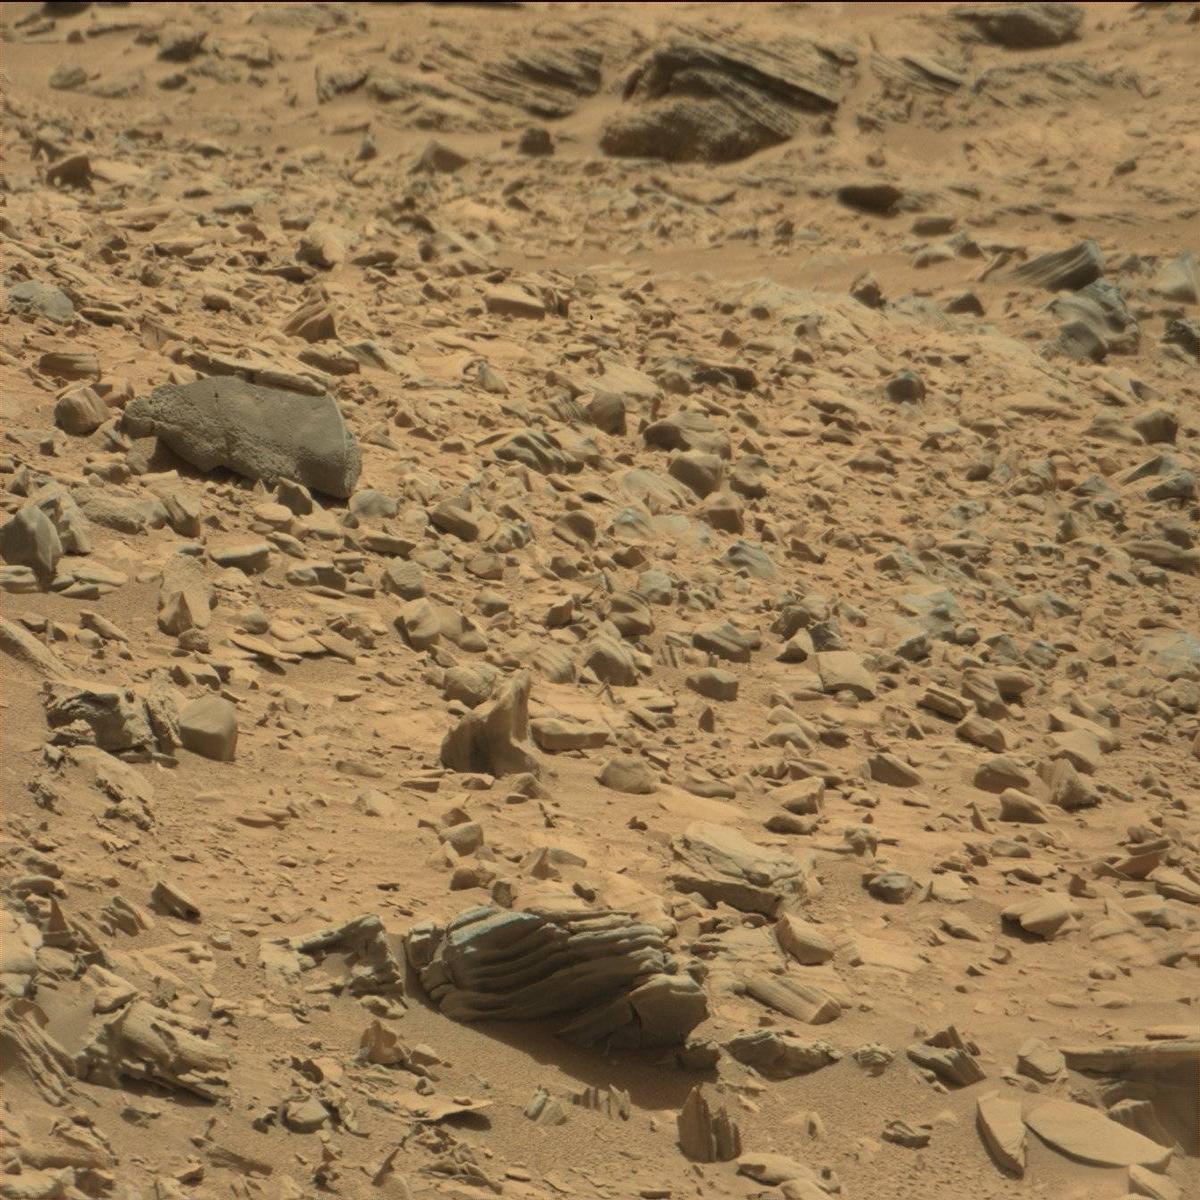
Terrain classes present: Bedrock, Sand / Soil